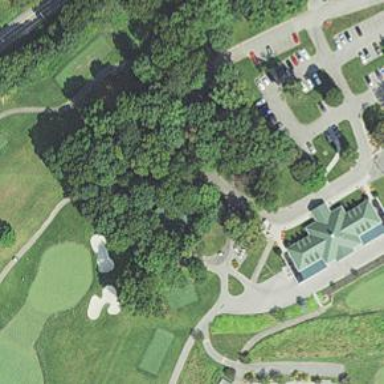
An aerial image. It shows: Pathway for golfing.